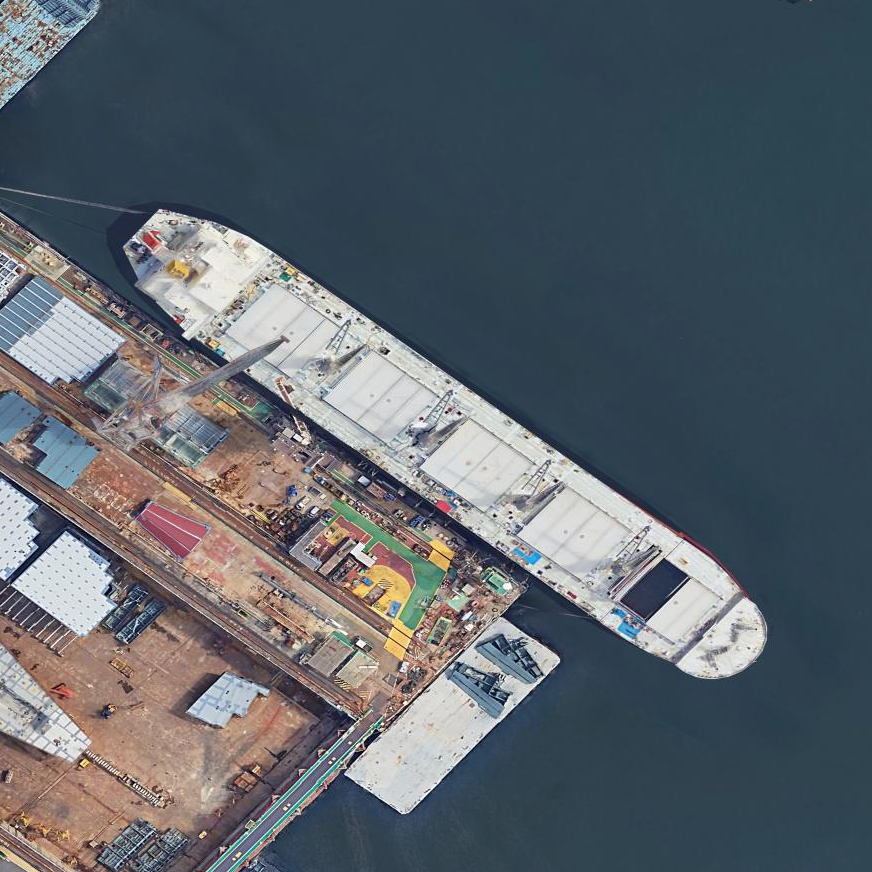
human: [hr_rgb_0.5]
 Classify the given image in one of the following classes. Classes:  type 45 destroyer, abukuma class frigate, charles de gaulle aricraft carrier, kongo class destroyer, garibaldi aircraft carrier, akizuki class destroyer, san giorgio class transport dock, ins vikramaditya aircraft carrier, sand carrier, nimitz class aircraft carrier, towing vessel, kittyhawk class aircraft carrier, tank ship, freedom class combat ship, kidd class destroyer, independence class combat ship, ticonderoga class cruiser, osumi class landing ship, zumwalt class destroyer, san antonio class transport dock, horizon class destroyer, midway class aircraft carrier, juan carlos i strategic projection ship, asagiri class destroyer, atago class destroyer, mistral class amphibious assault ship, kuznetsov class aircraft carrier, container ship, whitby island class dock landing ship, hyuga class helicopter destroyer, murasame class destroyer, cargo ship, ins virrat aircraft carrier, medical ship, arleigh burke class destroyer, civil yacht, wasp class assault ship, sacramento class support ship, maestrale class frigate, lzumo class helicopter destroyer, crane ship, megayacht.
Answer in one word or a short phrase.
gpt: Cargo ship